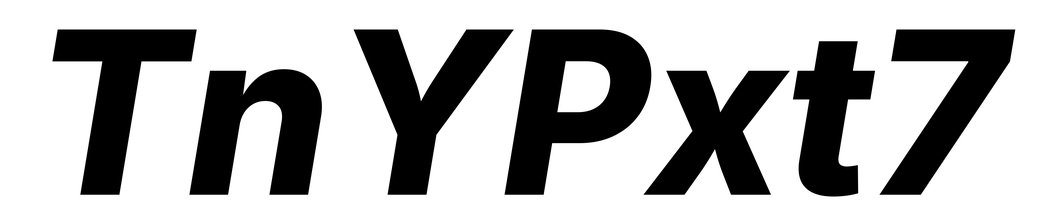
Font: Inter-Italic_ExtraBold_Italic